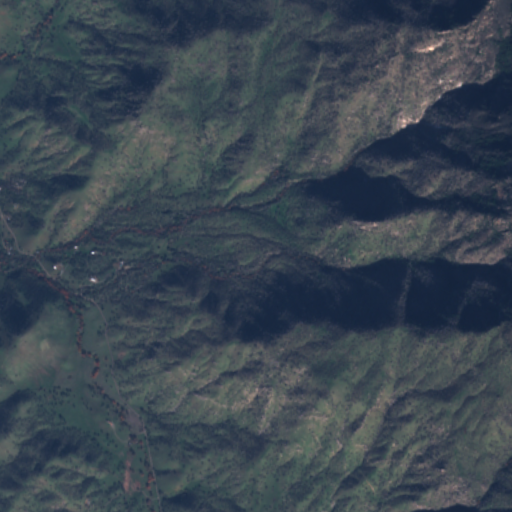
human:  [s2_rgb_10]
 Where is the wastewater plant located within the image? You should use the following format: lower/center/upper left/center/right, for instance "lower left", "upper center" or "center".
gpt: The wastewater plant is located in the lower center of the image.
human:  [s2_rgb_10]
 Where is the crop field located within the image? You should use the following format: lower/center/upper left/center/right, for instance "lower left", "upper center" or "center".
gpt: There is no crop field in the image.